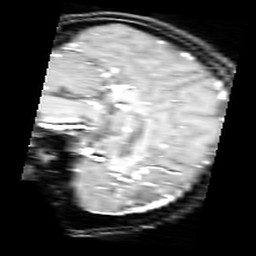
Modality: inplaneT1
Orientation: sagittal
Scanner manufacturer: ge
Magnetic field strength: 3 T
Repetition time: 0.2 s
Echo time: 0.0036 s